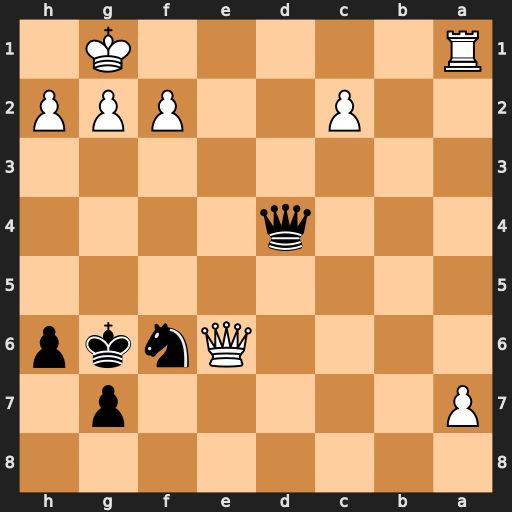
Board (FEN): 8/P5p1/4Qnkp/8/3q4/8/2P2PPP/R5K1
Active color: b
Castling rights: -
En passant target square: -
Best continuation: Qxa1+ Qe1 Qxe1#